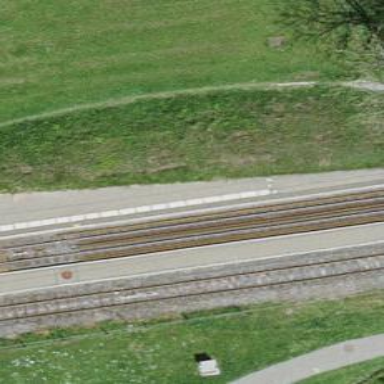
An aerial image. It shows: Narrow-gauge railway with electrified contact line.